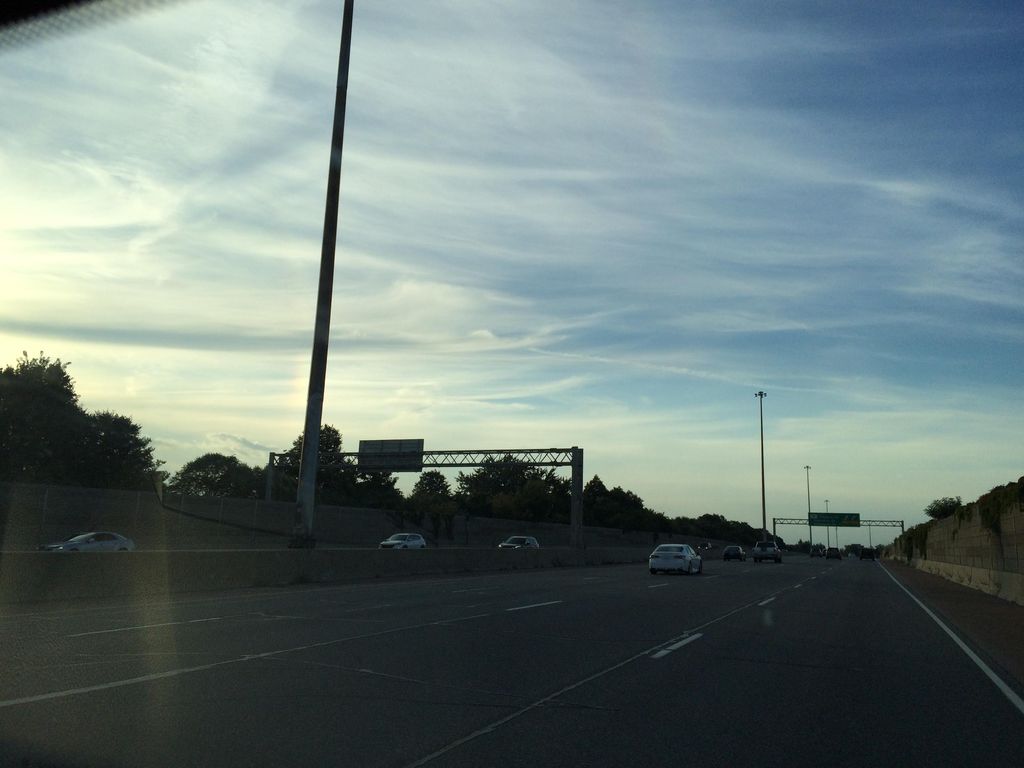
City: kitchener-waterloo